Question: there's the new function called size classes to design once for every device. So i designed my Views in Compact Width and Regular Height, to support all iPhones in Portrait mode.

But what if i want to have one thing different on 3.5 inch devices?! How can i do that?I already tried to change the size class, but there's no class especially for 3.5 inch devices...
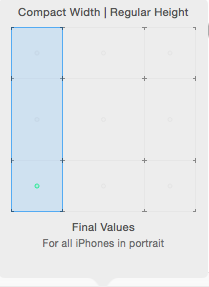
Answer: Size classes are for categories of devices, not individual devices themselves. This means that you can't design specifically for 3.5-inch screens by using a size class.
You will have to use something like the following to check if your app is running on a 3.5-inch screen:
'''
#define IS_IPHONE_4 ( fabs( ( double )[ [ UIScreen mainScreen ] bounds ].size.height - ( double )480 ) < DBL_EPSILON )
'''
...and then update the position of your desired view - either by settings its frame or updating its constraints.